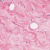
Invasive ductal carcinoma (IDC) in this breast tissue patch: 0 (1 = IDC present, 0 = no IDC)